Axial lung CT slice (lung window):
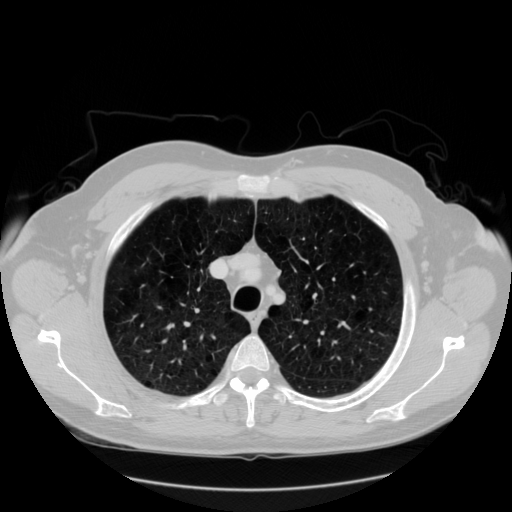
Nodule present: no